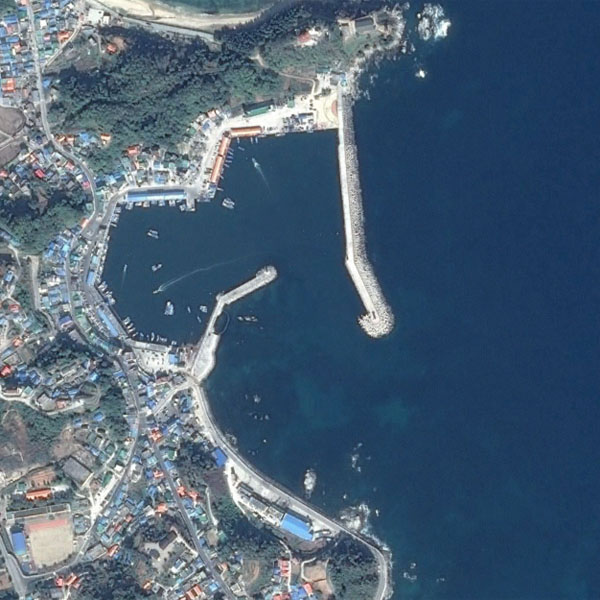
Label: Port